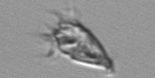
Label: Paratontonia_gracillima